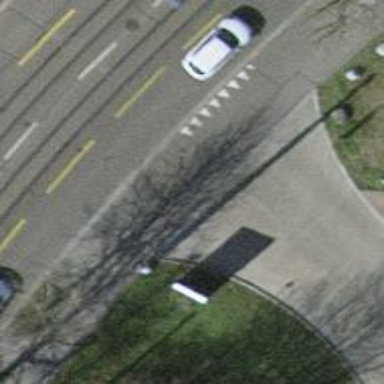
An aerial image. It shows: Unmarked crossing with traffic calming table on the road.